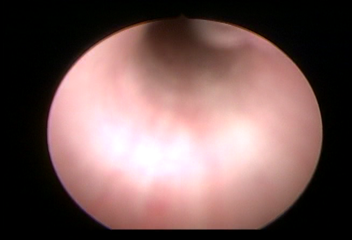
Modality: WLC
Class: Normal mucosa
Bladder cancer association: No